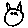
Label: cat